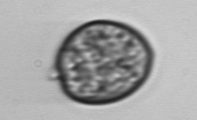
Label: Prorocentrum